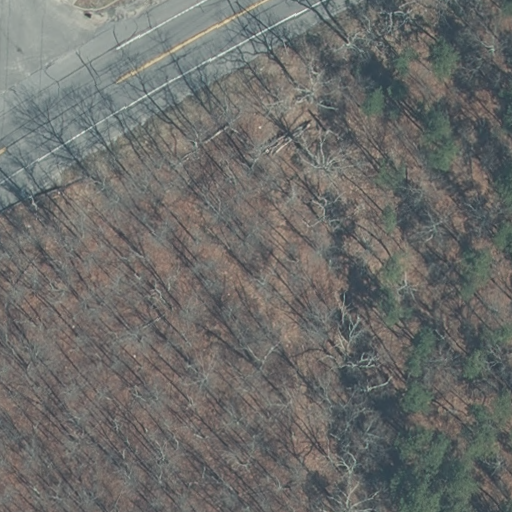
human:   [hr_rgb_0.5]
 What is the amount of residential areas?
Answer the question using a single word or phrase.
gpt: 1

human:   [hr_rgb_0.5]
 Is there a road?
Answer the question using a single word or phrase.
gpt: yes

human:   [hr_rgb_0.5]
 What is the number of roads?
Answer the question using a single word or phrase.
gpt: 3

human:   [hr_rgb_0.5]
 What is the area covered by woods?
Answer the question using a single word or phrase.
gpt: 1283m2

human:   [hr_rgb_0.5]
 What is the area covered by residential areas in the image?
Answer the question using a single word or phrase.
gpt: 10656m2

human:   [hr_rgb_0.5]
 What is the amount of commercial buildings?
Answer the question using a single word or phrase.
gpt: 0

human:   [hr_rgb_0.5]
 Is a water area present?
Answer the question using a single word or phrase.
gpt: no

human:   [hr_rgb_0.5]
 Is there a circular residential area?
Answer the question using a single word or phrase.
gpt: no

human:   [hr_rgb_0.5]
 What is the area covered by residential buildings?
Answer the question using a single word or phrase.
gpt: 0m2

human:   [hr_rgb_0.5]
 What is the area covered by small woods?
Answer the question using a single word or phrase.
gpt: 0m2

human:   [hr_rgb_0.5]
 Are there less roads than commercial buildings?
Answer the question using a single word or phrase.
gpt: no

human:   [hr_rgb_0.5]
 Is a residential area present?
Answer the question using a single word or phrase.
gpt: yes

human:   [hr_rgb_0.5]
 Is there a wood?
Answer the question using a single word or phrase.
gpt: yes

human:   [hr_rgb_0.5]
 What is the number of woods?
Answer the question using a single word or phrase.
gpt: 1

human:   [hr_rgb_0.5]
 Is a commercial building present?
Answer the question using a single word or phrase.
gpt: no

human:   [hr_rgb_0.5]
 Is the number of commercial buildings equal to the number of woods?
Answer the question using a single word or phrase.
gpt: no

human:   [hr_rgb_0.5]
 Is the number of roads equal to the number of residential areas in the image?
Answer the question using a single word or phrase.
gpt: no

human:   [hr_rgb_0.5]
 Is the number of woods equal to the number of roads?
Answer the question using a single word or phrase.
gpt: no

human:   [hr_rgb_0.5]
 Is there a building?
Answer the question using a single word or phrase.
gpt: no

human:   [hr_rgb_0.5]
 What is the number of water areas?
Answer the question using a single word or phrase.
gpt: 0

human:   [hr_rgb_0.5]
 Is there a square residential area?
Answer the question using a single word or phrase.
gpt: no

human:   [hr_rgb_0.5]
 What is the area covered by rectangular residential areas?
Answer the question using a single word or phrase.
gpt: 10656m2

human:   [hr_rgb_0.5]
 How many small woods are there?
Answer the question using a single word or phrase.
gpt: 0

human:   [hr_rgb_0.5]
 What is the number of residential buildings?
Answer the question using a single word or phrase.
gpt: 0

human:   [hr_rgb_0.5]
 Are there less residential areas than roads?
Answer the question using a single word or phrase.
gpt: yes

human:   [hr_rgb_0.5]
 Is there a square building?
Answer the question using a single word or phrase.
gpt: no

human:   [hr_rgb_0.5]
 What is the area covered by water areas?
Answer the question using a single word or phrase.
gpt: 0m2

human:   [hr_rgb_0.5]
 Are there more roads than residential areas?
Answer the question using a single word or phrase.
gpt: yes

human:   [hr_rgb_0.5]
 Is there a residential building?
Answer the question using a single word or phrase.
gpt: no

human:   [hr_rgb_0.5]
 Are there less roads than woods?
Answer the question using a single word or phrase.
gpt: no

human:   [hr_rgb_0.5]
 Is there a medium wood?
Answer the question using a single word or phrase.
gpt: no

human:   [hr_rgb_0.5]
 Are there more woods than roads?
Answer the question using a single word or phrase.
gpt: no

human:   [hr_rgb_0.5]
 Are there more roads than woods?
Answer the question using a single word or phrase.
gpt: yes

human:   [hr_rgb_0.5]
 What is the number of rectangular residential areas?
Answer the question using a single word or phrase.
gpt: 1

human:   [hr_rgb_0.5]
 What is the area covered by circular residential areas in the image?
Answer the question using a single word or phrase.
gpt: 0m2

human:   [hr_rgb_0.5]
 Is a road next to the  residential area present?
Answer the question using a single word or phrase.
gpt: yes

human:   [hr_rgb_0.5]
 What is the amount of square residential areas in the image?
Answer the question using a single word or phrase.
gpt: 0

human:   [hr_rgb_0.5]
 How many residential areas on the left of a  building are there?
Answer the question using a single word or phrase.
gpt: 0

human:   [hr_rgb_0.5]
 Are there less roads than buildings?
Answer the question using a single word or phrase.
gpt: no

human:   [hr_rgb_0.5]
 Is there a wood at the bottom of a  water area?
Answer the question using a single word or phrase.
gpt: no

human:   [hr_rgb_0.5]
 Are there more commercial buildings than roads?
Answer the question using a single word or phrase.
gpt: no

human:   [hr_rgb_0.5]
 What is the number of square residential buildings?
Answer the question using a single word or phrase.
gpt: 0

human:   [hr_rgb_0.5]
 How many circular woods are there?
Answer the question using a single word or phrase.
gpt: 0

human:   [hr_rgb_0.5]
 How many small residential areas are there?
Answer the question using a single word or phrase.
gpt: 0

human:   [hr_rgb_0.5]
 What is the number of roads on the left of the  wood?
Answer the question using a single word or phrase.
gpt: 0

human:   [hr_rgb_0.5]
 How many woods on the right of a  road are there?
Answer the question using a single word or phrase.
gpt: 0

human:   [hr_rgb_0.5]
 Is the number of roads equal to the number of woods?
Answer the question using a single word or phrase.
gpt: no

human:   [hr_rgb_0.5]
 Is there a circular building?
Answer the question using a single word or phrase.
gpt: no

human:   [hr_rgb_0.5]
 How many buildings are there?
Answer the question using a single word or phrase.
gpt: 0

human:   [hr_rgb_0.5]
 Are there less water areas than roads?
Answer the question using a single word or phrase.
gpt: yes

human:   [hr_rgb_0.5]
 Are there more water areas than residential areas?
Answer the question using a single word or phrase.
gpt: no

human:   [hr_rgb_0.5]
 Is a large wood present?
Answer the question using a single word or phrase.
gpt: yes

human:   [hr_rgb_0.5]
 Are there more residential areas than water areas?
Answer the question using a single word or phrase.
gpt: yes

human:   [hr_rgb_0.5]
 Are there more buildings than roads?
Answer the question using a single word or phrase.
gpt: no

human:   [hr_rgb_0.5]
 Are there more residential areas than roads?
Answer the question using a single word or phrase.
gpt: no

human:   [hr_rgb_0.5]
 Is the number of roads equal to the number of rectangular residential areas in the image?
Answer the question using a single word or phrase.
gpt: no

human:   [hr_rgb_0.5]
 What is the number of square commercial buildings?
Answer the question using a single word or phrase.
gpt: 0

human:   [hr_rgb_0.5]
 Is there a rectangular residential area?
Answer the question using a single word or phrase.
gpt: yes

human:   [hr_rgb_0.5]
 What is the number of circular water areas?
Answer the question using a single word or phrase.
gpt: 0

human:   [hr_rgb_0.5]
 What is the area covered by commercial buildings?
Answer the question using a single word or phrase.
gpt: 0m2

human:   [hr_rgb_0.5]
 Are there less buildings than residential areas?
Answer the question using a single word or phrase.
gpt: yes

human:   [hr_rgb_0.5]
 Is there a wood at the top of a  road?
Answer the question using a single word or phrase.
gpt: no

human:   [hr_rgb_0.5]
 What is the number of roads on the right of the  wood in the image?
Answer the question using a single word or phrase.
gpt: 3

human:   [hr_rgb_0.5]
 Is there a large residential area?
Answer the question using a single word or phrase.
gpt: yes